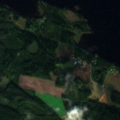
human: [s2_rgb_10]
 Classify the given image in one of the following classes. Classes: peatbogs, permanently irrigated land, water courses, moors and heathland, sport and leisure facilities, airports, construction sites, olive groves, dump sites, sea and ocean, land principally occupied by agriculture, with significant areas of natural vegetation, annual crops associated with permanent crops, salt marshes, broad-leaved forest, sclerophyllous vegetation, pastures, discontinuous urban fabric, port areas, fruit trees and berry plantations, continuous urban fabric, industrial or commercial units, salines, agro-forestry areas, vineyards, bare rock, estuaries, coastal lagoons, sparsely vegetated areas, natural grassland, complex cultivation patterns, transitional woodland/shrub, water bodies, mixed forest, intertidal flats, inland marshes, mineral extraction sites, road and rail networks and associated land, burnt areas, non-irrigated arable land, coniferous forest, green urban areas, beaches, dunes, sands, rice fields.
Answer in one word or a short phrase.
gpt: land principally occupied by agriculture, with significant areas of natural vegetation, coniferous forest, mixed forest, water bodies